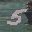
Label: 5